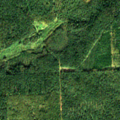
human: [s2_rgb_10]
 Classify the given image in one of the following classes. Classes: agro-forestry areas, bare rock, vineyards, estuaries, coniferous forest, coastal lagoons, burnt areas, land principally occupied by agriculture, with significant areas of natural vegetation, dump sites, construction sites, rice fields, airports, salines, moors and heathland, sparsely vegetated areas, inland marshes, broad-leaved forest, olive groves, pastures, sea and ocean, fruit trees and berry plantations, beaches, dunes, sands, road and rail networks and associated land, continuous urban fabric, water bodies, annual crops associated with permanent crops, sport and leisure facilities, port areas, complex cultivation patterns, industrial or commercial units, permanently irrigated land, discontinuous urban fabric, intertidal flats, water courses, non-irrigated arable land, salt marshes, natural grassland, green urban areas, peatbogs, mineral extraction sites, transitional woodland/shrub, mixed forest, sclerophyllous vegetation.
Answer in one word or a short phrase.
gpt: land principally occupied by agriculture, with significant areas of natural vegetation, coniferous forest, mixed forest, transitional woodland/shrub